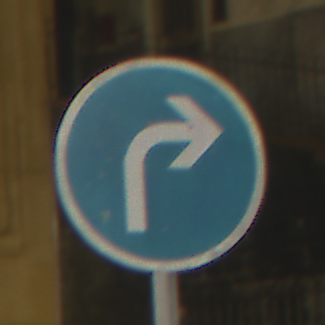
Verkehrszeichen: VorgeschriebeneFahrtrichtungRechts
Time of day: Night
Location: Outdoor (Urban)
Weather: PartlyCloudy
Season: NotSpecified
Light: Artificial